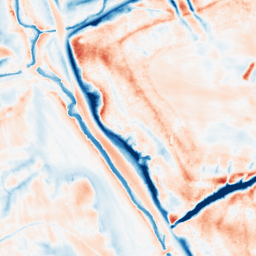
Category: edge_preserving
Decomposition family: guided
Decomposition parameters: radius: 8
eps: 1
Upsampling method: linear_exact
Upsampling parameters: scale: 8
Upsampling scale: 8